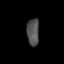
Tissue: skin
Cell type: Myeloid cells
Senescence score: 0.7431
Nuclear area (px): 322
Mean DAPI intensity: 81.73